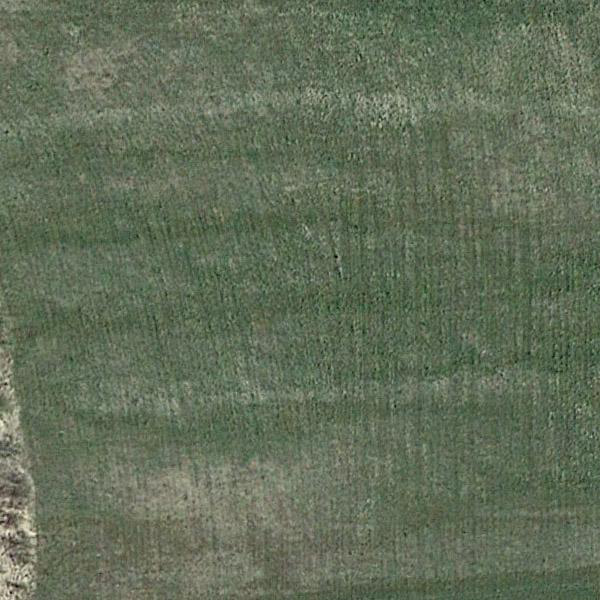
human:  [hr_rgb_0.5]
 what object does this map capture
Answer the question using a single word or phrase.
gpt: meadow